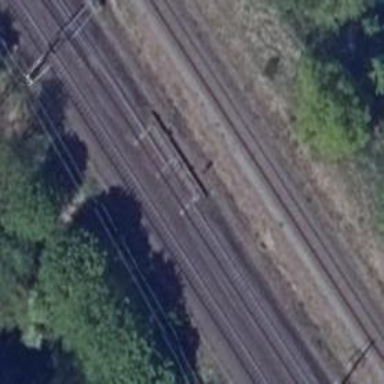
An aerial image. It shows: Railway switch with the turnout side on the left.